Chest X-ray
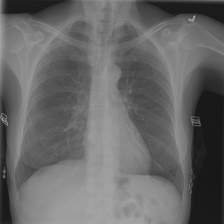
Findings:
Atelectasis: negative
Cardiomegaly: negative
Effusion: negative
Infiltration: negative
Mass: negative
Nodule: negative
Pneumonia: negative
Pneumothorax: negative
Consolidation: negative
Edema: negative
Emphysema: negative
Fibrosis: negative
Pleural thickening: negative
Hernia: negative